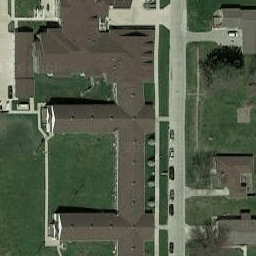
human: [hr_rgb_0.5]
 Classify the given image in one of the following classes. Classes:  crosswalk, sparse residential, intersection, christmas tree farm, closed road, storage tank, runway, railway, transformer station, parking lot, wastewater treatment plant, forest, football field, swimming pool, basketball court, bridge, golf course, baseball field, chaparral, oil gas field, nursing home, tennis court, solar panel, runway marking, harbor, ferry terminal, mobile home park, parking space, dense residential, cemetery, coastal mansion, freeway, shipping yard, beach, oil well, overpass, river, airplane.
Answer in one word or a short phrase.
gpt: nursing home